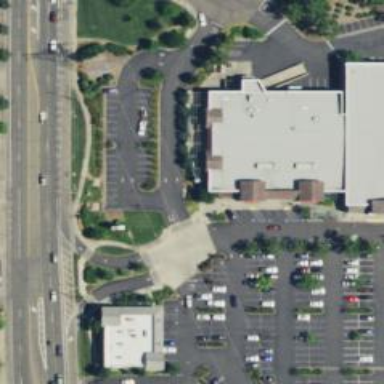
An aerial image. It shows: Pharmacy providing healthcare services.